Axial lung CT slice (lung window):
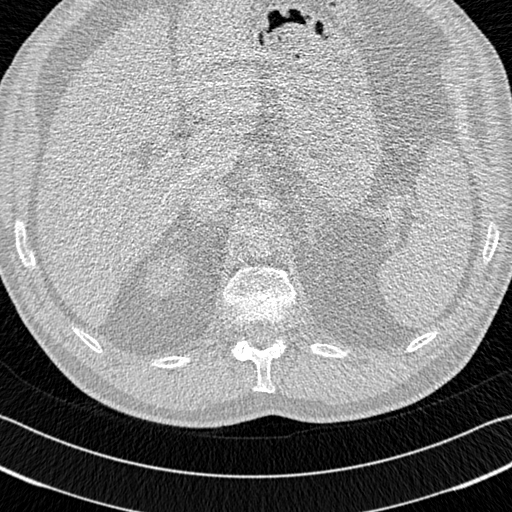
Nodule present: no